Question:
:
'''
0.000000
0.000000
0.000000
0.000000
0.000000
0.000000
0.000000
0.000000
0.000000
'''
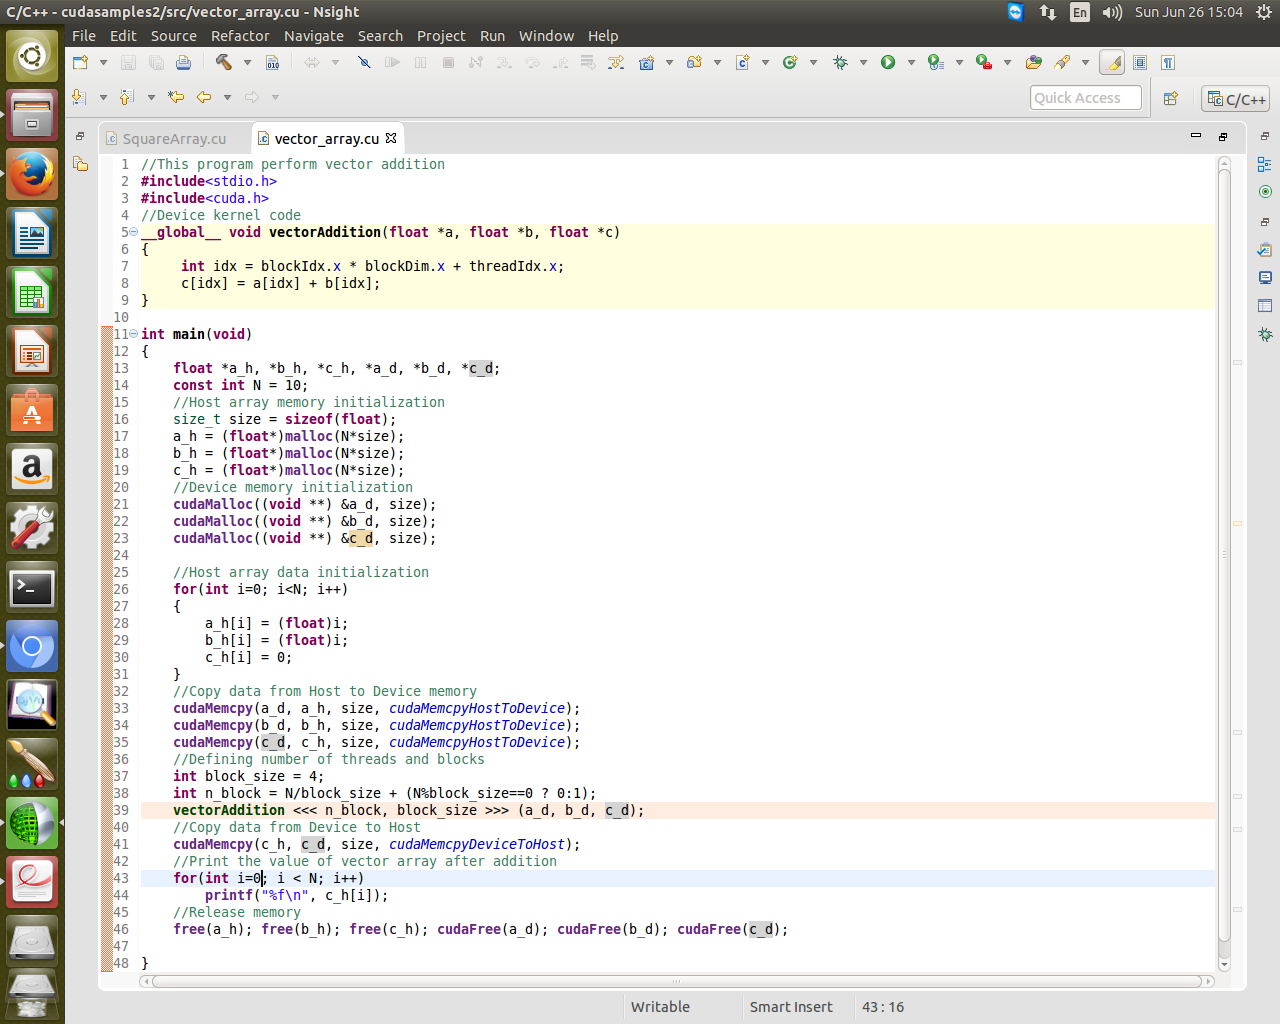
Answer: Please check how you set the size of each memory space you allocated. Sometimes you set it to be 'size', sometimes be 'N*size'.